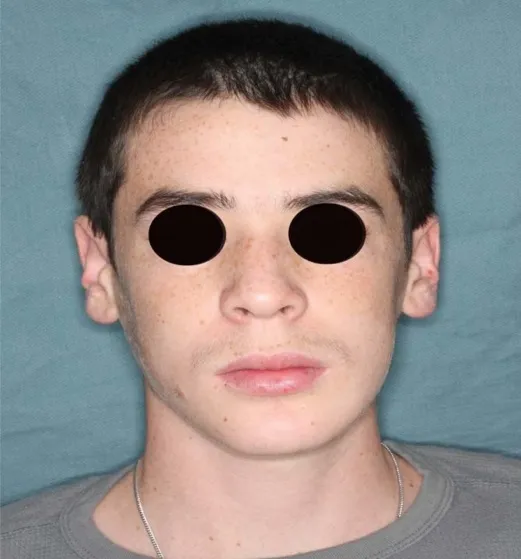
No more swelling is underlined at frontal image 6 months
post op.
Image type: medical_photograph (oral_photograph)